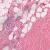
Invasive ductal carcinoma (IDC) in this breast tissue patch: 0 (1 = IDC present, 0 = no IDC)